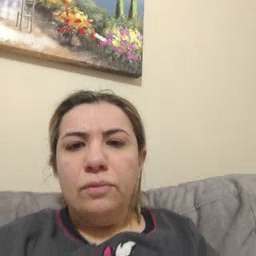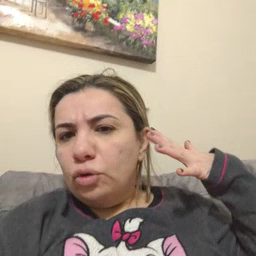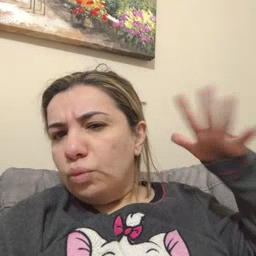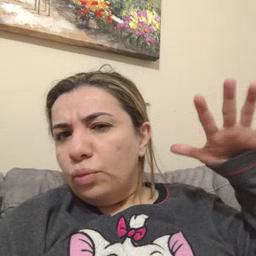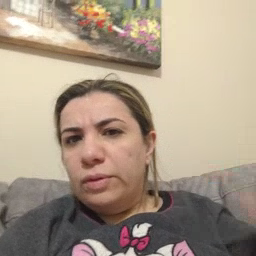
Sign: noisy